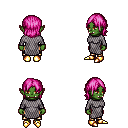
a pixel art fantasy rpg character, female body template, orc, green skin, chain mail, gold greaves, pink long bangs hairstyle, gold boots, four views (front, back, left, right), 2x2 character sprite sheet, small pixel art, hard edges, no anti-aliasing